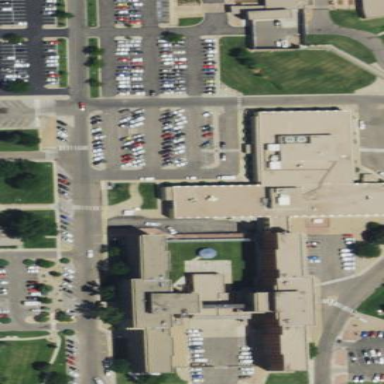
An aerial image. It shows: Government office building.